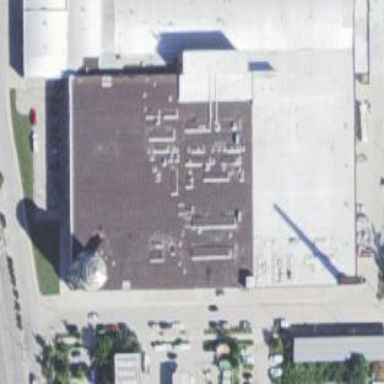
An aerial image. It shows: Commercial building.